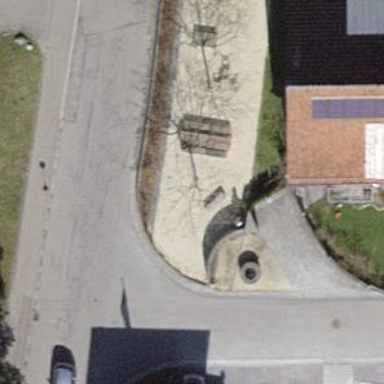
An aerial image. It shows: Brown bench in the vicinity.